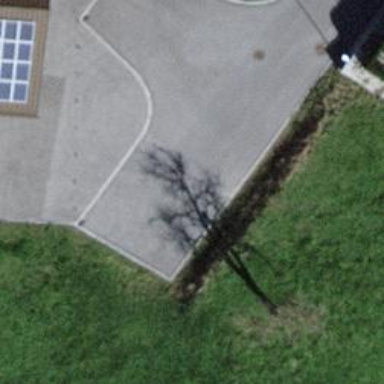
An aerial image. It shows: Turning circle on the road.